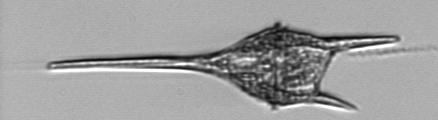
Label: Tripos_lineatus